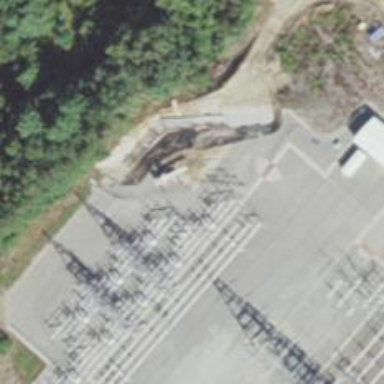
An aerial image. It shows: Switch used for power control.